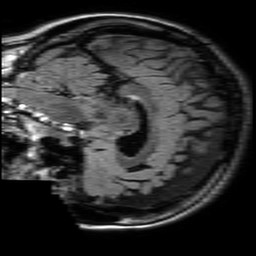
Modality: FLAIR
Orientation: sagittal
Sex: female
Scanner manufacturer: philips
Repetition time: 11 s
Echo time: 0.125 s